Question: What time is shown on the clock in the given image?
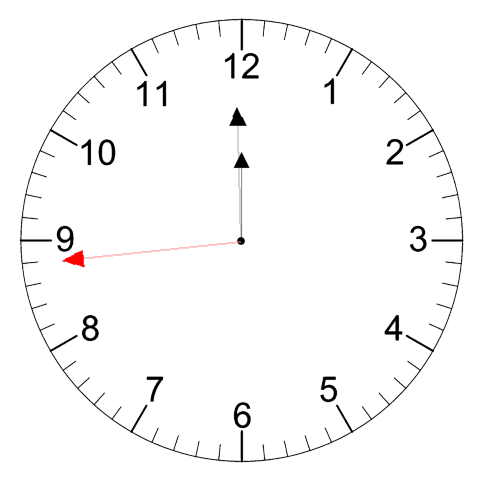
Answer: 11:59:44